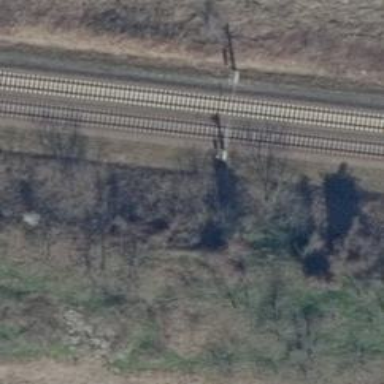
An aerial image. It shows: Milestone along the railway track with catenary mast.